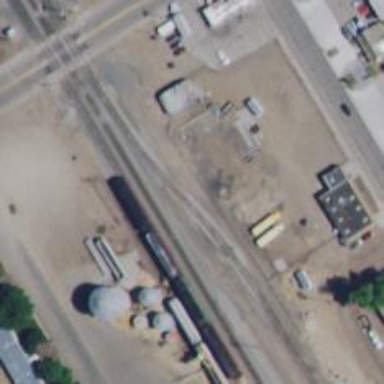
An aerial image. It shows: Railway siding with rails.